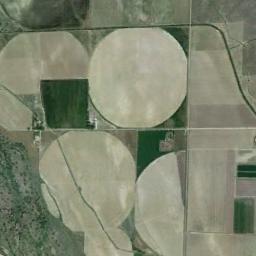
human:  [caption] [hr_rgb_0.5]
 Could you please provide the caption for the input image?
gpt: The round farmland is large .

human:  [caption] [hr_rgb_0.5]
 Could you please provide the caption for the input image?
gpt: A few pieces of light yellow circular farmland with full circle, Semicircle and multi-circle .

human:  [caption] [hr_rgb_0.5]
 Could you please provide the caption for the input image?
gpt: Several khaki circular or fan-shaped farmlands with different radians are neatly arranged on the wasteland and some chaparrals beside .

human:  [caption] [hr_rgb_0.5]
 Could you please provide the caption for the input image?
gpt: There are some bare circle farmland and green square farmland .

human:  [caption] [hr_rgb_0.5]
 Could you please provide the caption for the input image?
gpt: There are several circular farmlands next to each other .